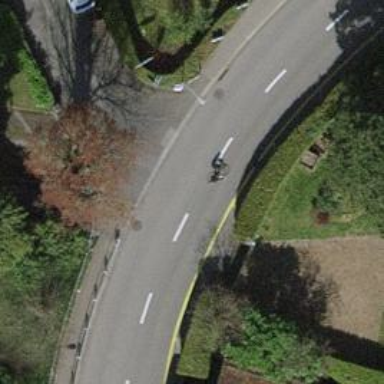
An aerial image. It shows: Unmarked crossing on asphalt footway.